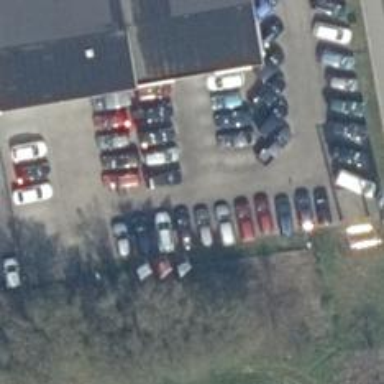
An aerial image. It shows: Parking aisle designated as service road.